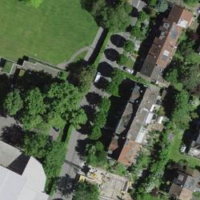
EUNIS habitat code: 55
Species observed at this site:
Chloromyia formosa
Tanacetum parthenium